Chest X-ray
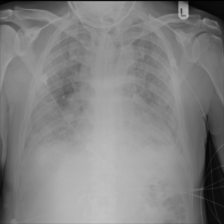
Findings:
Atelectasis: negative
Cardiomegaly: negative
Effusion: negative
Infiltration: positive
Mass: negative
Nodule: negative
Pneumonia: positive
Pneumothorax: negative
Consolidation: negative
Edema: negative
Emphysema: negative
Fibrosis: negative
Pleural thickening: negative
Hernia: negative